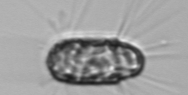
Label: Corethron_hystrix